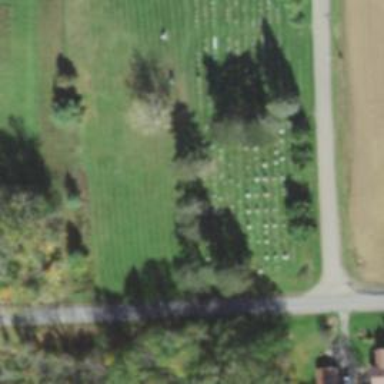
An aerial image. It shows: Cemetery.